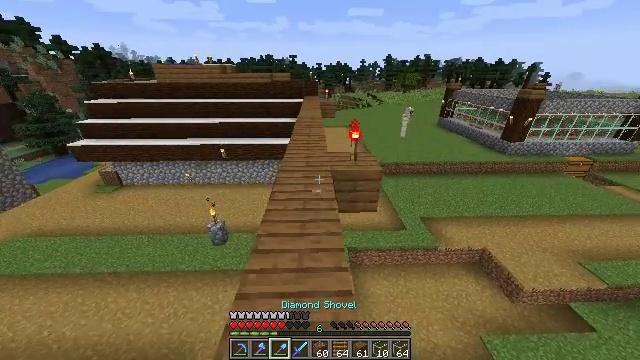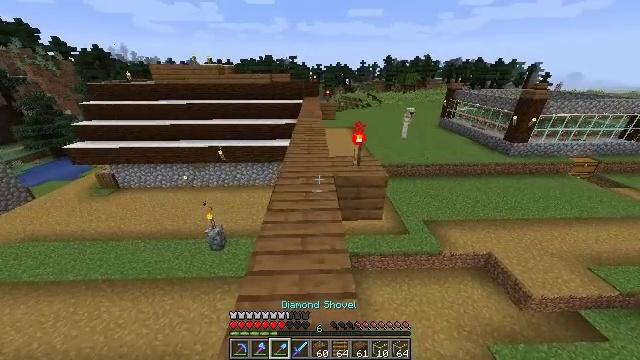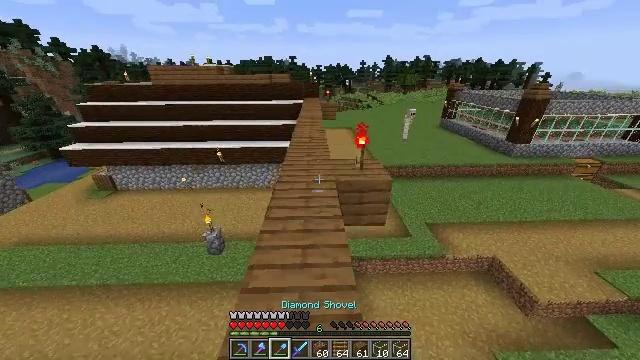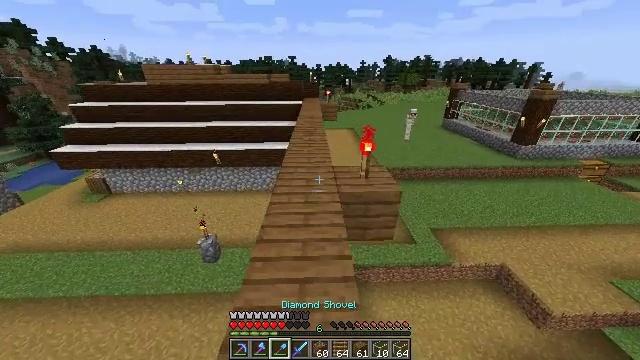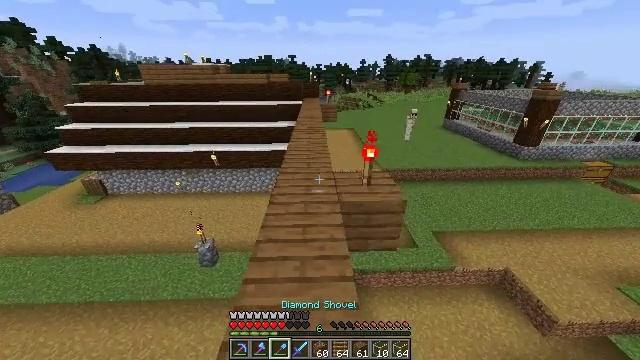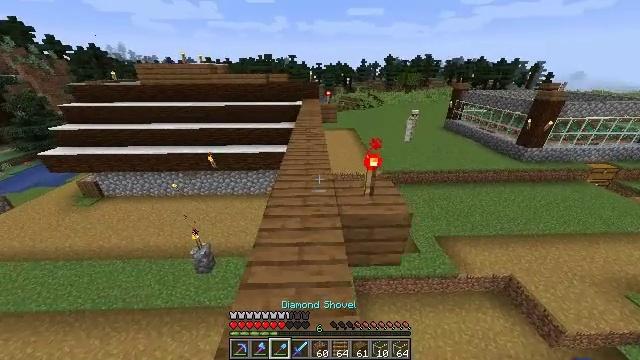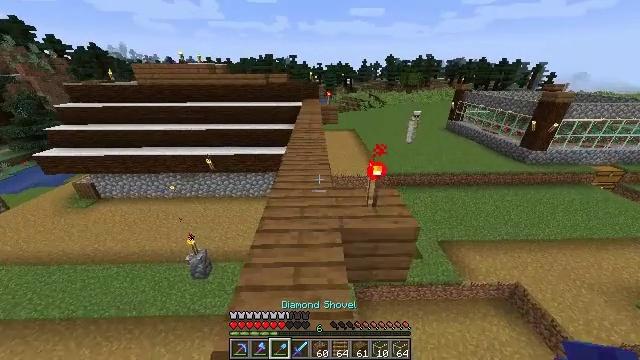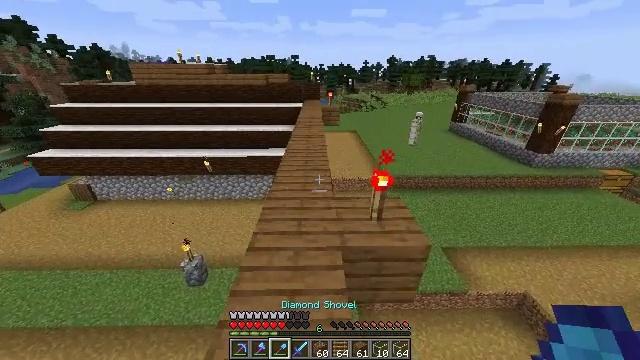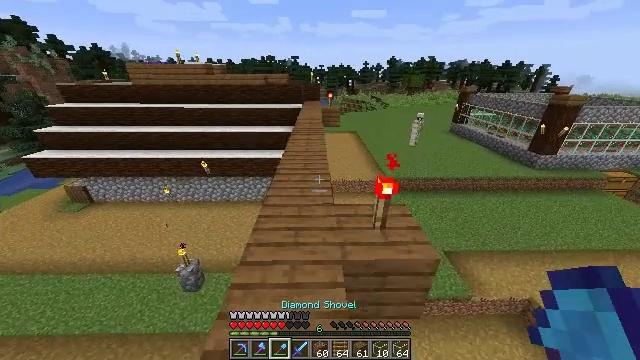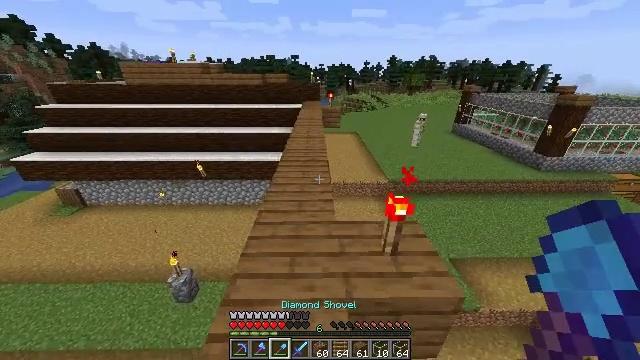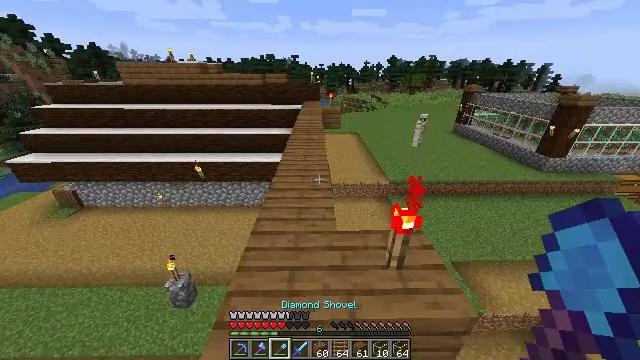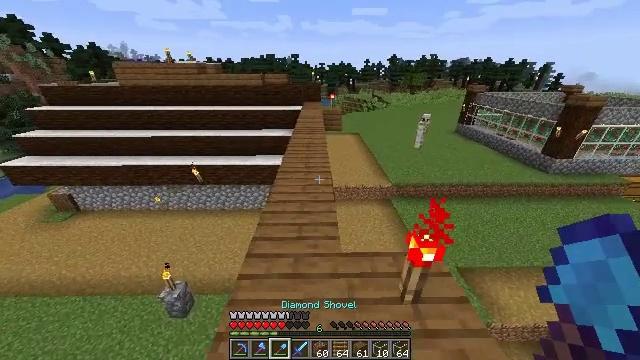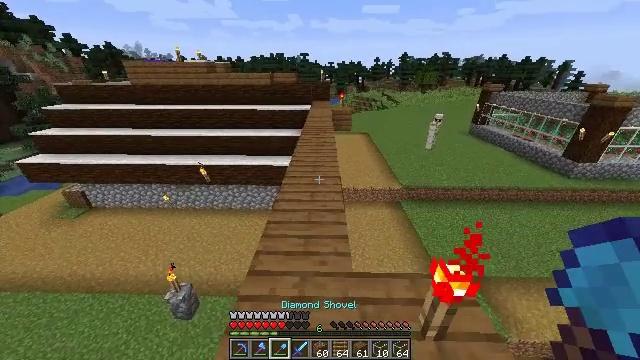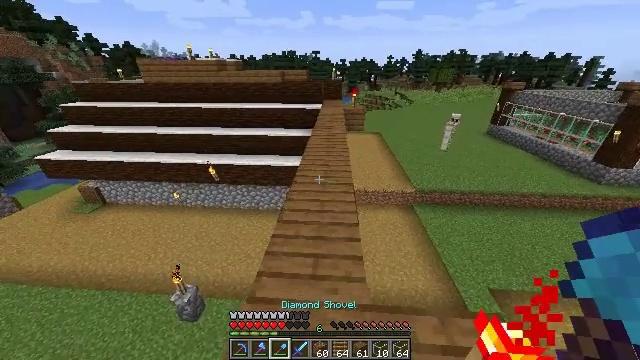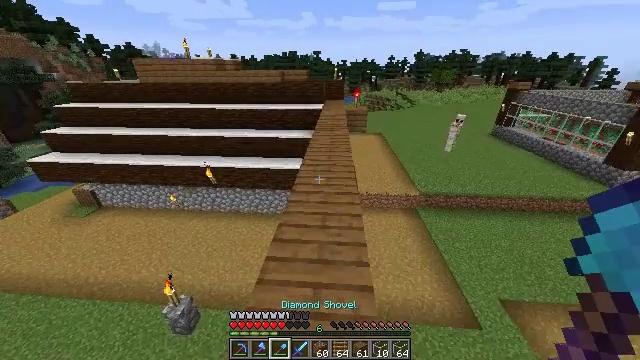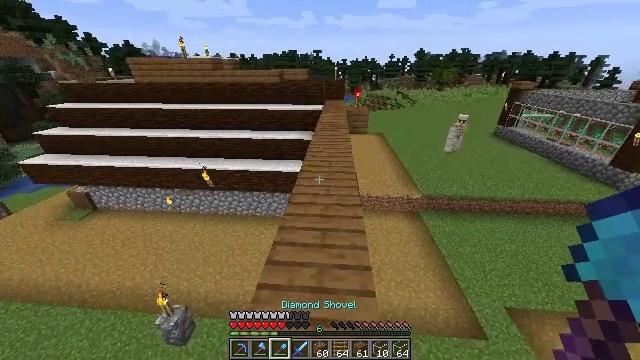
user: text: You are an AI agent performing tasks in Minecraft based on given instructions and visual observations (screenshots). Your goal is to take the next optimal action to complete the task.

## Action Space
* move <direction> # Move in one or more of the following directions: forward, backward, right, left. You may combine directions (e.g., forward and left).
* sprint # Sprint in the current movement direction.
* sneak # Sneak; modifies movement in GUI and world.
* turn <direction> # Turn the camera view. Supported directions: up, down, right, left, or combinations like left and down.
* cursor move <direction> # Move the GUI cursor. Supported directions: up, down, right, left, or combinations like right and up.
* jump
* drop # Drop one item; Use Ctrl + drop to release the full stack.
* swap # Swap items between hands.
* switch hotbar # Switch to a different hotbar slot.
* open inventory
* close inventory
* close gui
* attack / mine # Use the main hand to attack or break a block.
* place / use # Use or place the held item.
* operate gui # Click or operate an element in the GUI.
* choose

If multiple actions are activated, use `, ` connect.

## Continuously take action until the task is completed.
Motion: motion action
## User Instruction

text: Gather the purple carpet by attacking it.
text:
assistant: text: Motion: move forward, sprint
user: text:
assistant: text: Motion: move forward
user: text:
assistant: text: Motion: move forward
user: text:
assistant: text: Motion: move forward, sprint
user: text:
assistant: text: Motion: move forward, sprint
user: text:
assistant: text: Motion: move forward, sprint
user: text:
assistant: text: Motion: move forward, sprint
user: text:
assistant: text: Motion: move forward
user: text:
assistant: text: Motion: move forward
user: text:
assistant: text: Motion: move forward, sprint
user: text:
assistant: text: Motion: move forward, sprint
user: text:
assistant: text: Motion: move forward, sprint, turn left
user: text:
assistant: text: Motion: move forward, turn left
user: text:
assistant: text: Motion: move forward
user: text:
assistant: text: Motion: move forward
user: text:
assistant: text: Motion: move forward
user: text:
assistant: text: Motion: move forward
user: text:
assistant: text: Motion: move forward, jump
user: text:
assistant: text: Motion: move forward, jump
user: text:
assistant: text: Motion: move forward, turn right, jump
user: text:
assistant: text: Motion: move forward, turn right, jump
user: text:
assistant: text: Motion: move forward, jump
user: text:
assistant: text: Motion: move forward, jump
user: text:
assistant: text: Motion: move forward, jump
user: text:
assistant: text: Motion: move forward, jump
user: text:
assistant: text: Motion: move forward, jump
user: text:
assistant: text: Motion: move forward, sprint, jump
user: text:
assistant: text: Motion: move forward, sprint, jump
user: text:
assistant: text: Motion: move forward, sprint, jump
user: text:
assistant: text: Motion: move forward, sprint, jump